Question: I'm trying to show data from two Datatables by crystal report but I faced a problem that when there is data in two tables the report is working very well but if there is no data in any one table the data in another Datatable not showing!
I'm using the next code to populate the data and load the report:
'''
Public Class FR_Parents_Rep2
Dim xCLS As New ClsMain
Dim xDadp As MySqlDataAdapter
Dim xDS As Ds_Edsa
Private Sub btnView_Click(sender As Object, e As EventArgs) Handles btnView.Click
Try
If xCLS.MyCodes_CboNotNull_Index(Me.CboParents, "TheParent") = True Then Exit Sub
Dim xParentID As Integer = Convert.ToInt32(Me.CboParents.SelectedValue)
Dim xFatoraID, xFrom, xTo As TextObject
Dim xreport As New Rpt_Parents_Rep2
xFatoraID = CType(xreport.ReportDefinition.Sections("Section1").ReportObjects("TxtDate"), TextObject)
xFrom = CType(xreport.ReportDefinition.Sections("Section1").ReportObjects("TxtFrom"), TextObject)
xTo = CType(xreport.ReportDefinition.Sections("Section1").ReportObjects("TxtTo"), TextObject)
xDS = New Ds_Edsa
Dim xSql2 As String
xSql2 = "SELECT
Sum(tbl_parents_payments.TheAmount) AS PrevMadf
FROM tbl_parents_payments
WHERE (((tbl_parents_payments.ParentID)=@ParentID)
AND ((tbl_parents_payments.TheDate)<@Date1));"
Dim xCMD2 As New MySqlCommand(xSql2, Conn)
xCMD2.Parameters.Add("@Date1", MySqlDbType.Date).Value = CDate(Me.TxtFrom.Value)
xCMD2.Parameters.Add("@ParentID", MySqlDbType.Int32).Value = xParentID
xDadp = New MySqlDataAdapter(xCMD2)
xDadp.Fill(xDS.Tables("PrevData2"))
'..............................................................................................
Dim xSql3 As String
xSql3 = "SELECT tbl_parents_payments.TheDate,
tbl_parents_payments.TheAmount
FROM tbl_parents_payments
WHERE (((tbl_parents_payments.TheDate)
Between @Date1 And @Date2) AND
((tbl_parents_payments.ParentID)=@ParentID));"
Dim xCMD3 As New MySqlCommand(xSql3, Conn)
xCMD3.Parameters.Add("@Date1", MySqlDbType.Date).Value = CDate(Me.TxtFrom.Value)
xCMD3.Parameters.Add("@Date2", MySqlDbType.Date).Value = CDate(Me.TxtTo.Value)
xCMD3.Parameters.Add("@ParentID", MySqlDbType.Int32).Value = xParentID
xDadp = New MySqlDataAdapter(xCMD3)
xDadp.Fill(xDS.Tables("ParPay"))
'..............................................................................................
xFatoraID.Text = Now.ToString("mmhhAyyyyMMdd")
xFrom.Text = CStr(Me.TxtFrom.Value.ToString("yyyy/MM/dd"))
xTo.Text = CStr(Me.TxtTo.Value.ToString("yyyy/MM/dd"))
'..............................................................................................
xreport.SetDataSource(xDS)
Crpt.ReportSource = Nothing
Crpt.ReportSource = xreport
Crpt.Refresh()
xDadp.Dispose()
xDS.Dispose()
Catch ex As Exception
MsgBox(Me_MsgErrorStr + vbNewLine + vbNewLine + ex.Message, Me_MsgInfoStyle, Me_MsgCaptionStr)
Finally
Conn.Close()
End Try
End Sub
'''
the next image tells how the Dataset is appearing.

thanks, advanced
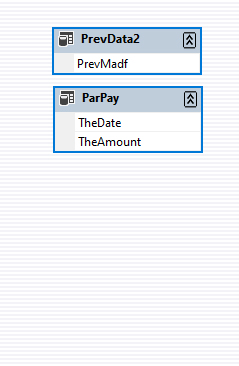
Answer: Actually, I think that nobody will try to help us here regarding MySql and Crystal report else @nbk and Mr. nbk is not ready to deal with beginners as I saw that through this post and a previous post.
anyway, I found the solution at the next link:
<URL>